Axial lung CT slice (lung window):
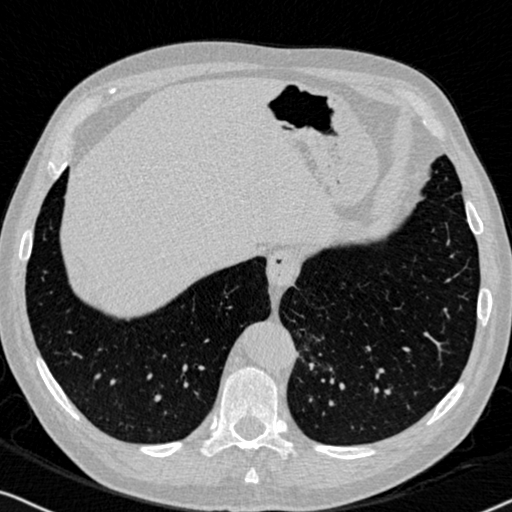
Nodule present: no